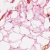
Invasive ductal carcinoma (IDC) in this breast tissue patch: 0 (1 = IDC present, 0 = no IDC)